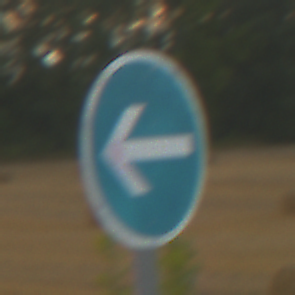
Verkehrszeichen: VorgeschriebeneFahrtrichtungHierLinks
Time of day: SunriseSunset
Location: Outdoor (RoadRail)
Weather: PartlyCloudy
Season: NotSpecified
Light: Natural